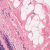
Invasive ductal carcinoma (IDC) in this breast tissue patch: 0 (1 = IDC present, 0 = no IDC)